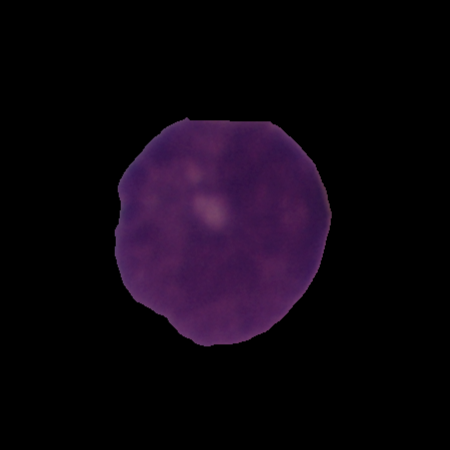
Label: cancer